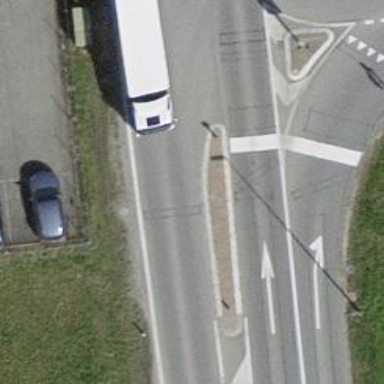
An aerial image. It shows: Road with traffic signals.